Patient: sex M, age 70
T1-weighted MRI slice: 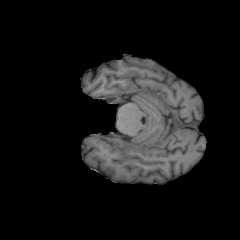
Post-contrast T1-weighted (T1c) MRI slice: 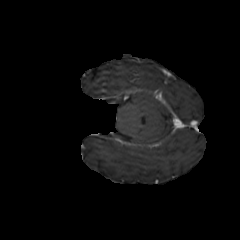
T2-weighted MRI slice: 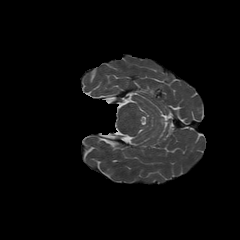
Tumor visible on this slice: no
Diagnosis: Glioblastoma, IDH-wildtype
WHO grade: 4